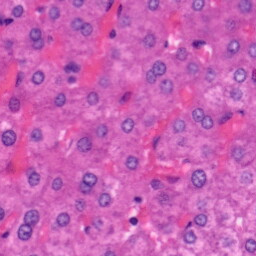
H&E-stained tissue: Liver